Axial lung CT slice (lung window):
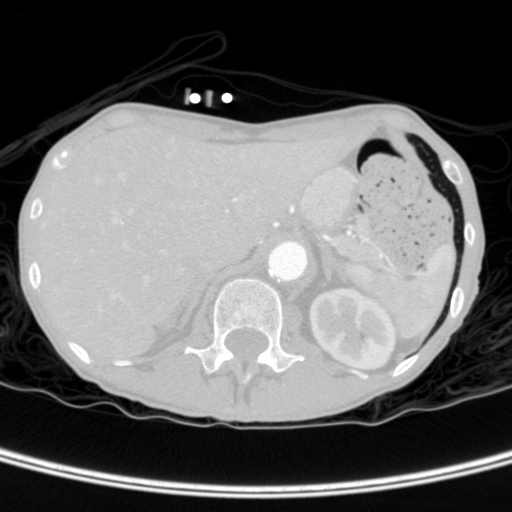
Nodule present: no